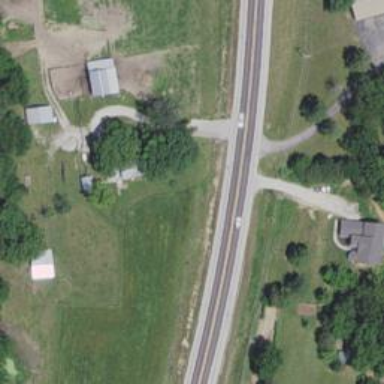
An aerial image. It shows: Secondary road.